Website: apple
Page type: payment
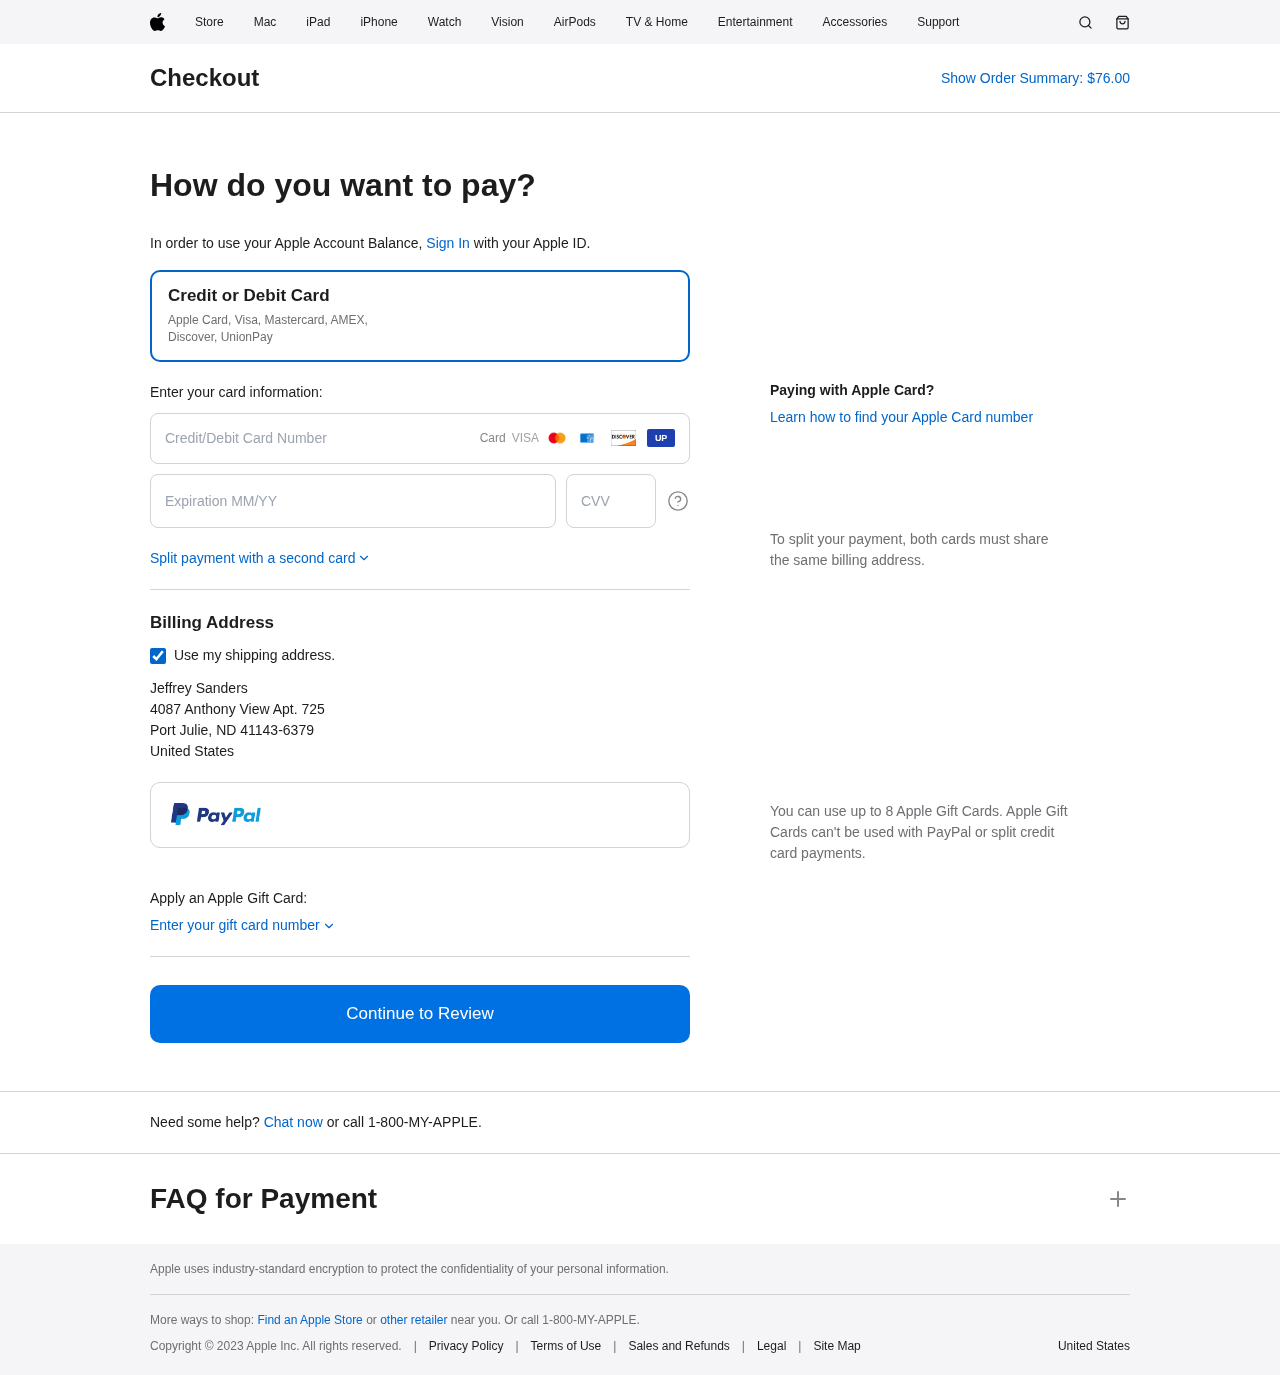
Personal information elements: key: PII_CARD_CVV
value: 839
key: PII_CARD_EXPIRY
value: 12/30
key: PII_CARD_NUMBER
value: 2710 6668 8972 8304
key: PII_COUNTRY
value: United States
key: PII_FULLNAME
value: Jeffrey Sanders
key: PII_STREET
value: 4087 Anthony View Apt. 725
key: PII_CITY_STATE_ZIP
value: Port Julie, ND 41143-6379
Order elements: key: ORDER_TOTAL
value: $76.00